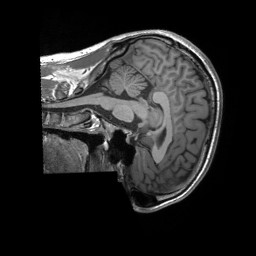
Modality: T1w
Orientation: sagittal
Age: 25
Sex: male
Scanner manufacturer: siemens
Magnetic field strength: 3 T
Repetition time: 2.3 s
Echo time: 0.00232 s